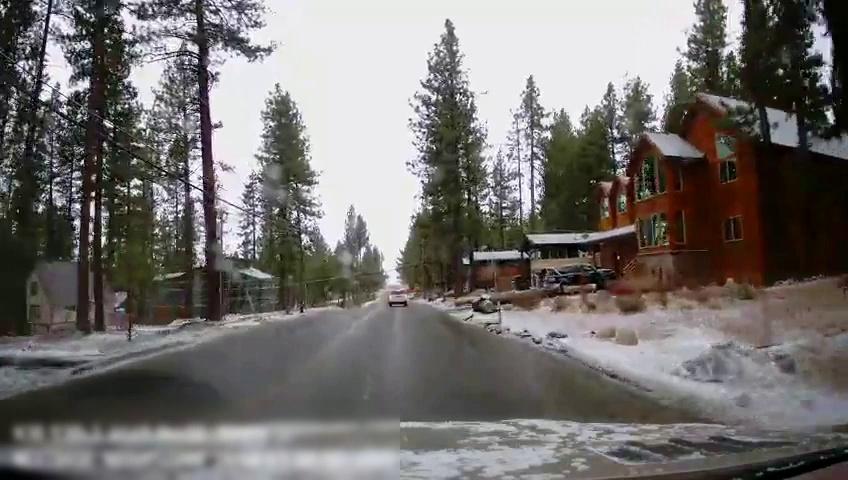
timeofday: Day
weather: Snowy
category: Drivable Space
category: Vehicles | Truck
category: Vehicles | SUV
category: Lanes | Current Lane